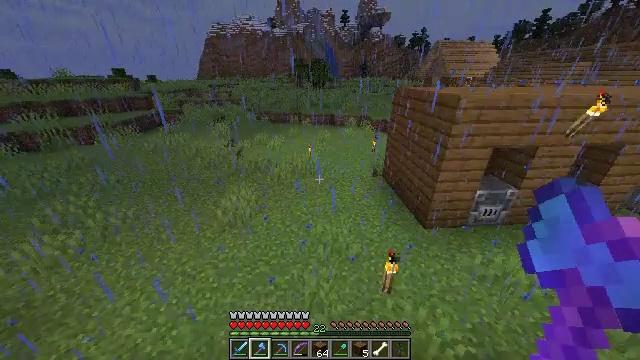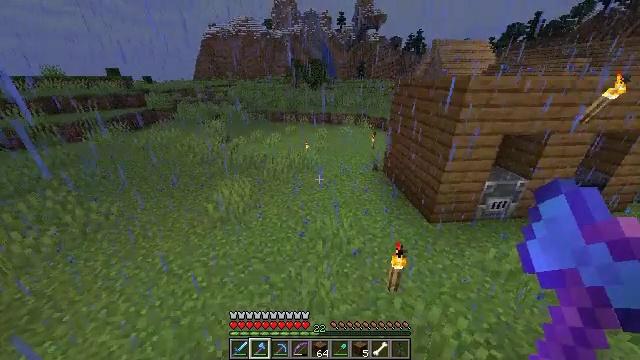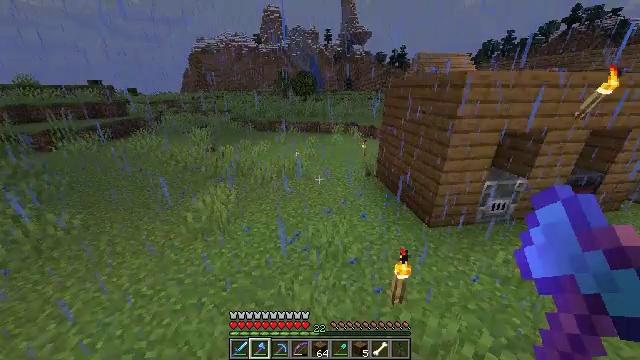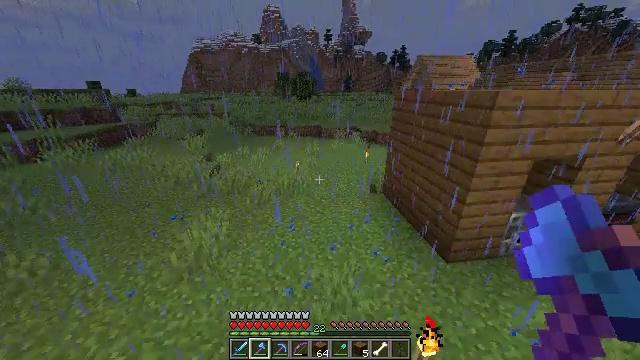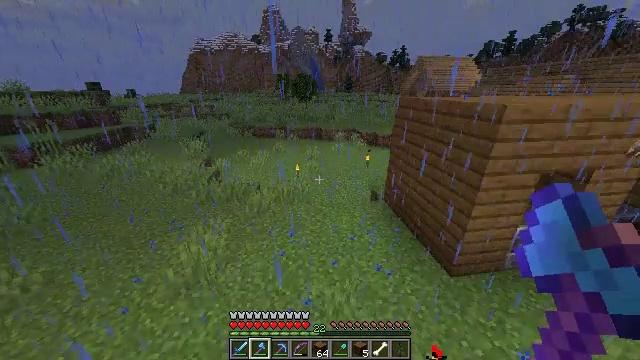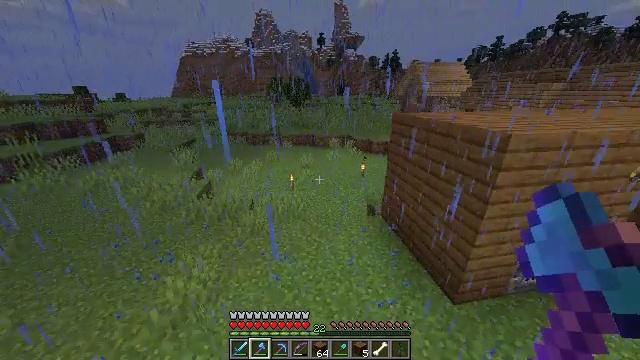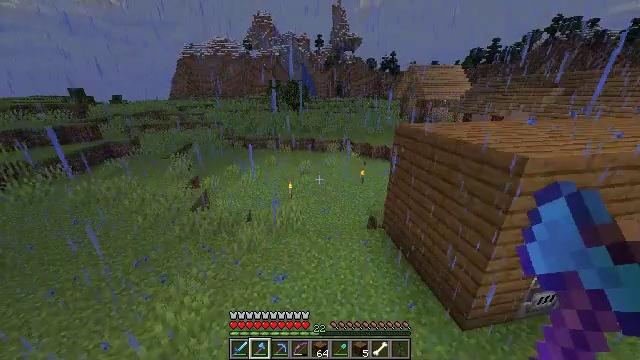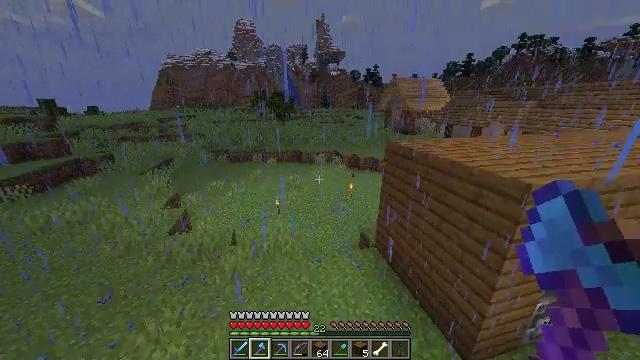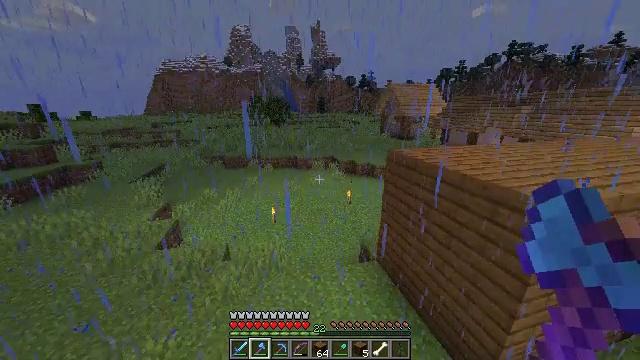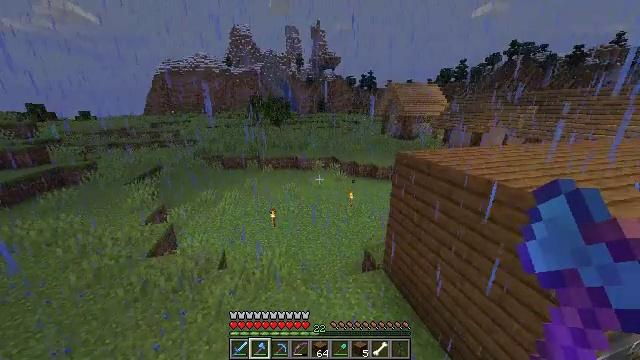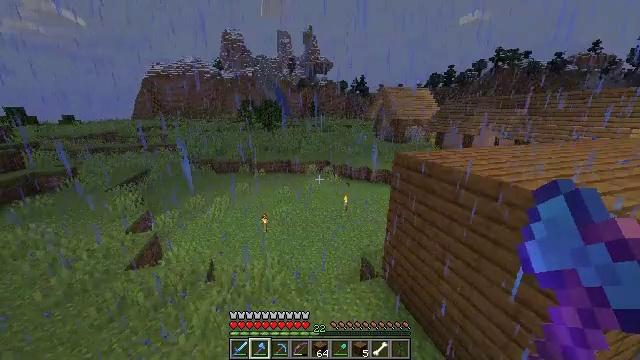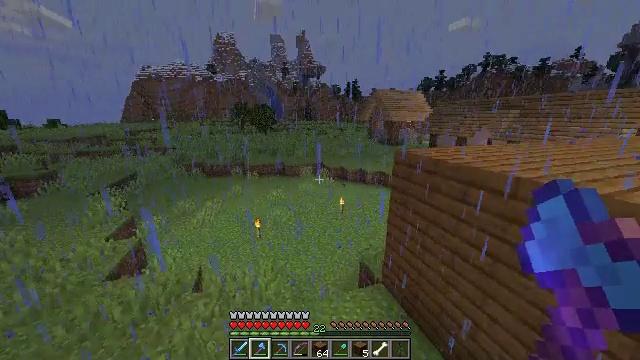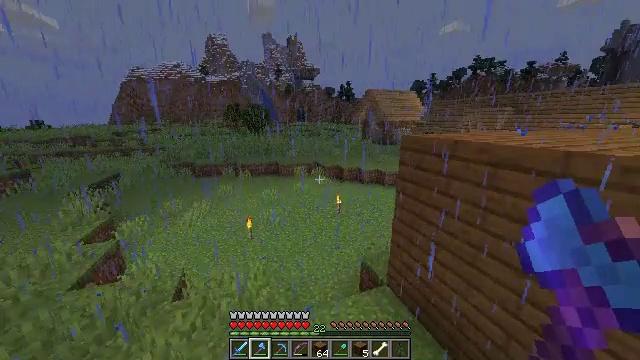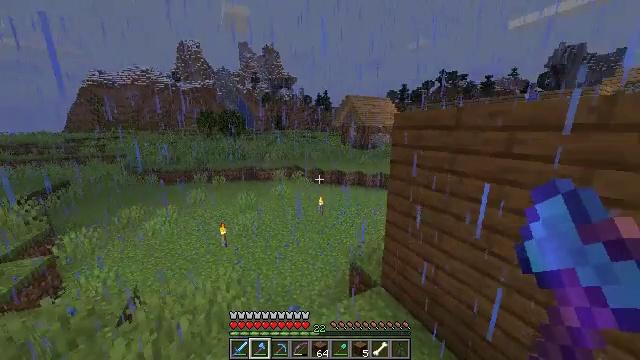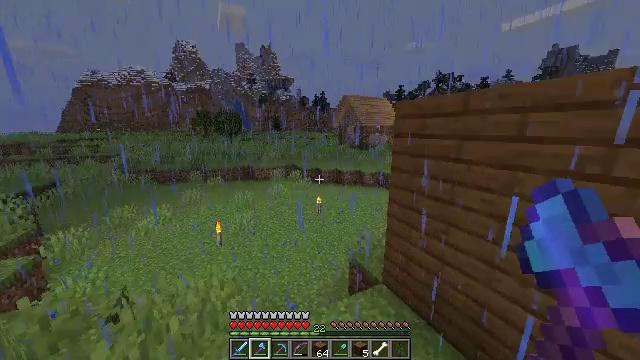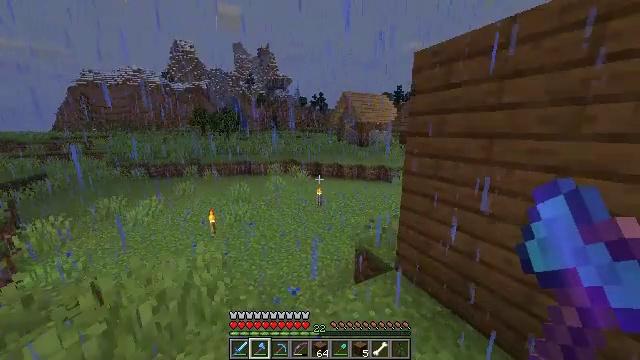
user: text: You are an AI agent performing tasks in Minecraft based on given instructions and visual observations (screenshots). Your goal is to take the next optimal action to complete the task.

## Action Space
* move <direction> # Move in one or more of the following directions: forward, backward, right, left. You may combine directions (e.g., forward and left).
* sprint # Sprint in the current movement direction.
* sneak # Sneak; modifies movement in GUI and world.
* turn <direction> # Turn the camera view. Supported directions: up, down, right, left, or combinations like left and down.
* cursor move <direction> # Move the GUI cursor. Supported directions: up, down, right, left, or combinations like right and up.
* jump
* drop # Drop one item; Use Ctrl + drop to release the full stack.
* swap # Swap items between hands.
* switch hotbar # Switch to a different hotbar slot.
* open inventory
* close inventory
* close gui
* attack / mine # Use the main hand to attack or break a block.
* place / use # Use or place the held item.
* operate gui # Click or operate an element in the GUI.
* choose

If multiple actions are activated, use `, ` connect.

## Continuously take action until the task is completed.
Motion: motion action
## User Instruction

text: Harvest the mushroom stem for materials.
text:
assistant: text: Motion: move forward, sprint, jump
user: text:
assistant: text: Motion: move forward, sprint, turn right and up, jump
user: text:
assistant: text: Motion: move forward, sprint, jump
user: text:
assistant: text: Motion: move forward, sprint, jump
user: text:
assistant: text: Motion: move forward, sprint, turn right, jump
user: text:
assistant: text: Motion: move forward, sprint, jump
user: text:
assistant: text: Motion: move forward, sprint, turn right and up, jump
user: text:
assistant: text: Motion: move forward, sprint, turn right and up, jump
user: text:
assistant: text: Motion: move forward, sprint, jump
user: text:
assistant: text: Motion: move forward, sprint, turn right and up, jump
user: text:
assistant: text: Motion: move forward, sprint, turn right, jump
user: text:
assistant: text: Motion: move forward, sprint, turn right, jump
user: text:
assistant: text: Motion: move forward, sprint, turn right and up, jump
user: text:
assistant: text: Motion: move forward, sprint, jump
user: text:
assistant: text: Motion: move forward, sprint, jump
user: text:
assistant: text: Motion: move forward, sprint, jump
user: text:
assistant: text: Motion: move forward, sprint, turn right, jump
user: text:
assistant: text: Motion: move forward, sprint, turn right, jump
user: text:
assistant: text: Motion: move forward, sprint, jump
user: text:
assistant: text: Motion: move forward, sprint, jump
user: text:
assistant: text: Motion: move forward, sprint, jump
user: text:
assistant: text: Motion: move forward, sprint, jump
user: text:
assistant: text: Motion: move forward, sprint, jump
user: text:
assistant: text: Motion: move forward, sprint, jump
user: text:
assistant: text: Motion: move forward, sprint, turn right, jump
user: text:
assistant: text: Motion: move forward, sprint, turn right, jump
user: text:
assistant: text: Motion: move forward, sprint, jump
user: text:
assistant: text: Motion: move forward, sprint, jump
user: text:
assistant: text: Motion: move forward, sprint, jump
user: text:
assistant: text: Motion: move forward, sprint, jump